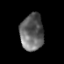
Tissue: prostate
Cell type: Epithelial cells
Senescence score: 0.3483
Nuclear area (px): 836
Mean DAPI intensity: 99.715